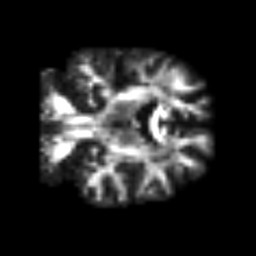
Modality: FA
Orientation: coronal
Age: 55
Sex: male
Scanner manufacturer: siemens
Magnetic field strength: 3 T
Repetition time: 3.2 s
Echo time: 0.081 s